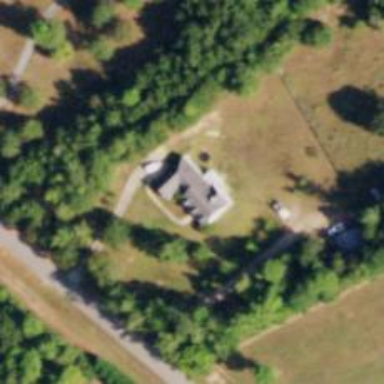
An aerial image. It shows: Simple house.